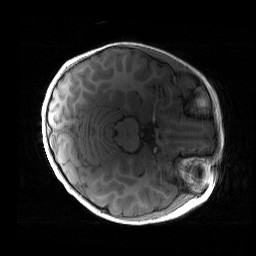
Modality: T1w
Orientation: axial
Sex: female
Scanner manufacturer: siemens
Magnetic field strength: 3 T
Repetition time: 1.9 s
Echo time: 0.00243 s